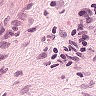
Metastatic tissue present: no